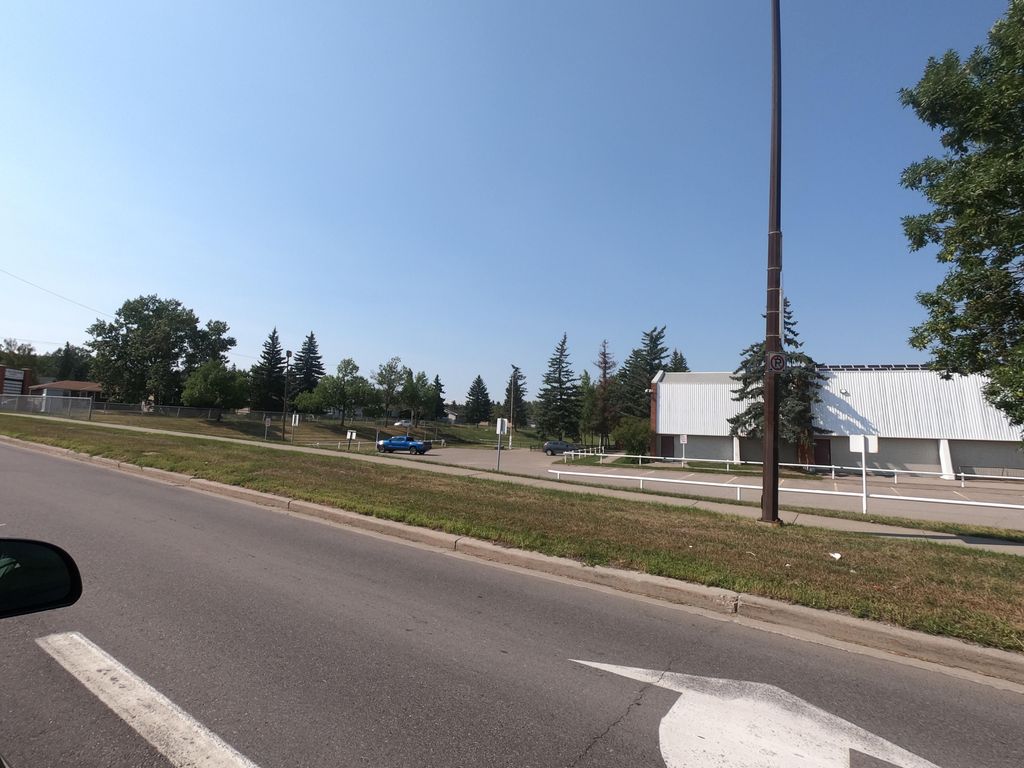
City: calgary